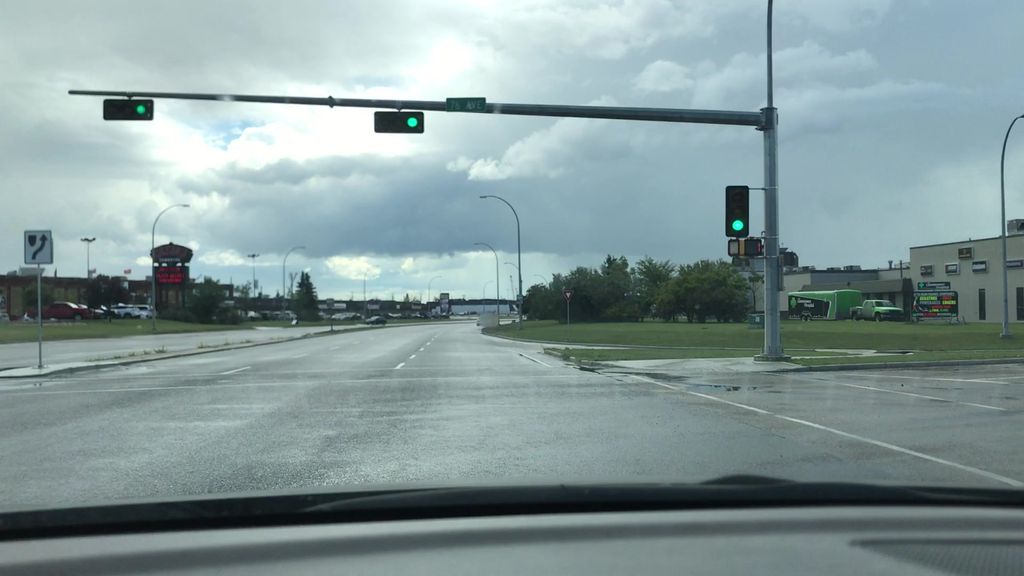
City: edmonton